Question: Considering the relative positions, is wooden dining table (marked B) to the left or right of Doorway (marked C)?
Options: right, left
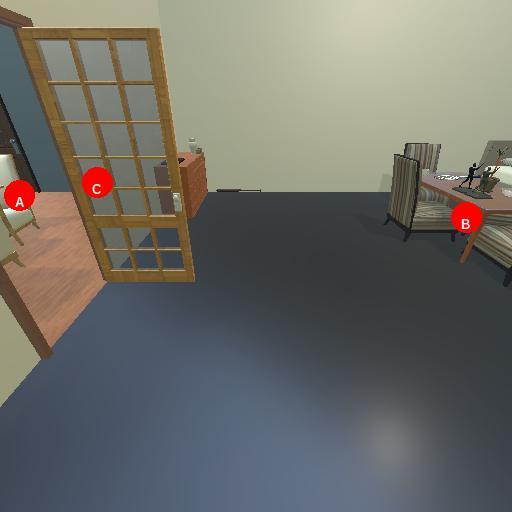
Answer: right